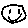
Label: smiley face